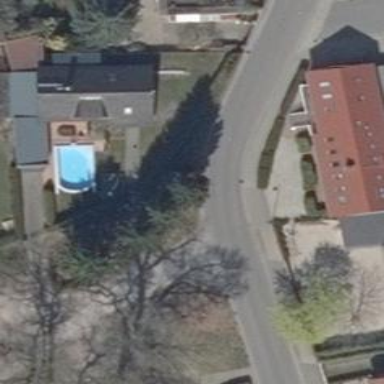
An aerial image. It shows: Residential road with asphalt surface and sidewalk on the left.